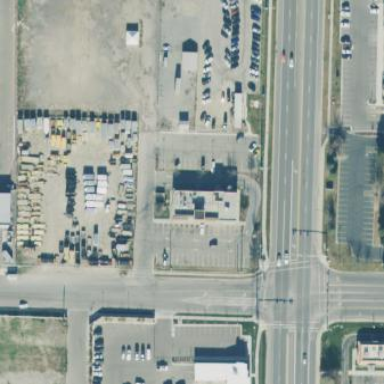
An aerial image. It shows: Retail area.